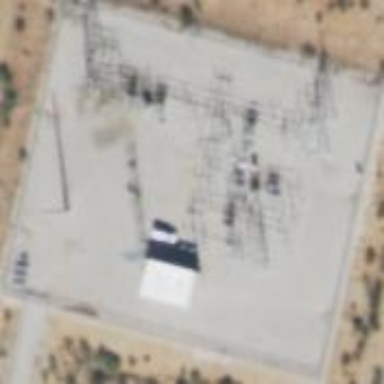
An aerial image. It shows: Outdoor transmission substation.